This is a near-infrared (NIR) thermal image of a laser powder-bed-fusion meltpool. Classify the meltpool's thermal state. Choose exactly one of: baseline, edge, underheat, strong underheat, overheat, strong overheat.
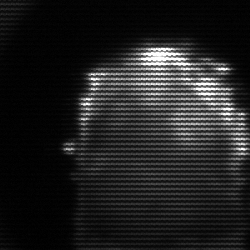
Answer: baseline